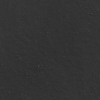
Atmospheric dust classification: not_dusty